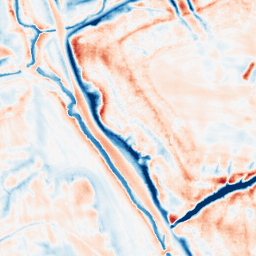
Category: trend_removal
Decomposition family: local_polynomial
Decomposition parameters: window_size: 21
degree: 1
Upsampling method: sinc_blackman
Upsampling parameters: scale: 2
kernel_size: 4
Upsampling scale: 2